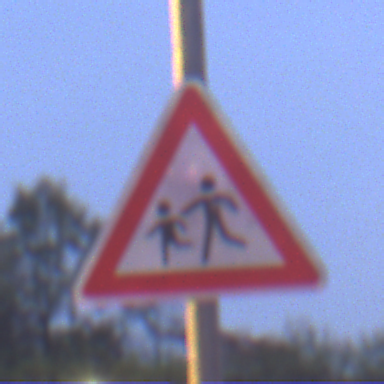
Verkehrszeichen: KinderRechts
Umgebung: Outdoor, Urban
Tageszeit: Night
Wetter: PartlyCloudy
Licht: Artificial
Jahreszeit: NotSpecified
Kontrast: HighContrast